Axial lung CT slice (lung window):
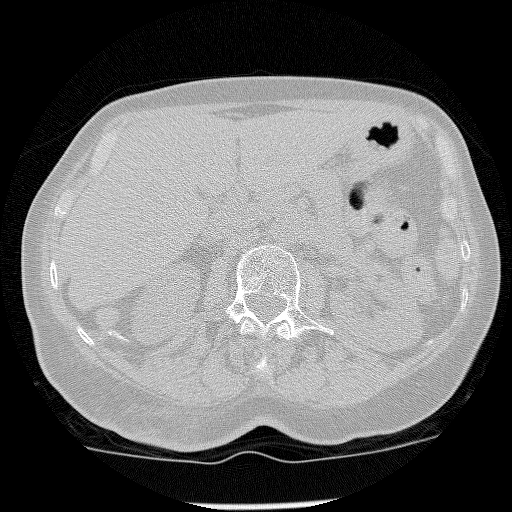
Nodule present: no